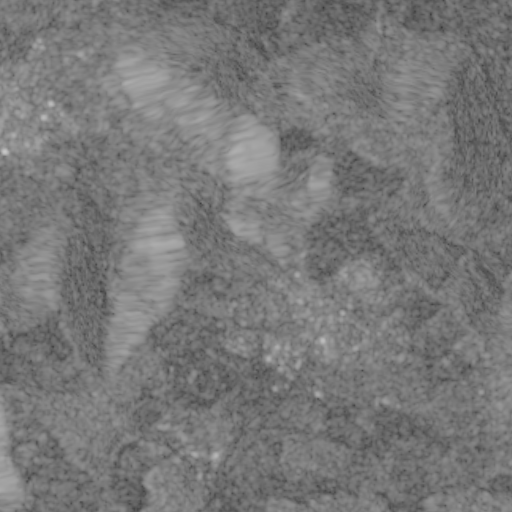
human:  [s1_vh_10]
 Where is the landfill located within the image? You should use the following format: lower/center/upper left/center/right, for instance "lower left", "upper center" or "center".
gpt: The landfill is located in the lower left of the image.
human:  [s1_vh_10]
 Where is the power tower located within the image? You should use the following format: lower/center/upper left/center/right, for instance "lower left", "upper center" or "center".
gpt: The power tower is located in the upper right of the image.
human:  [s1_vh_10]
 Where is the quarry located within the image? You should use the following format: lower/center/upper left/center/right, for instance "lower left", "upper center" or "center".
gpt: The quarry is located in the lower left of the image.
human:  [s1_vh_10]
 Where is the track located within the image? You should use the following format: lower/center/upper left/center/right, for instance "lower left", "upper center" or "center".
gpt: The track is located in the lower right of the image.
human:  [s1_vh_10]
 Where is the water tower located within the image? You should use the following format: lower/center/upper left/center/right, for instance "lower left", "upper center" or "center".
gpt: The water tower is located in the lower right of the image.
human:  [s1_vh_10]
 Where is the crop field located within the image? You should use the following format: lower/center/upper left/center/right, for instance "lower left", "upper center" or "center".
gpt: There is no crop field in the image.

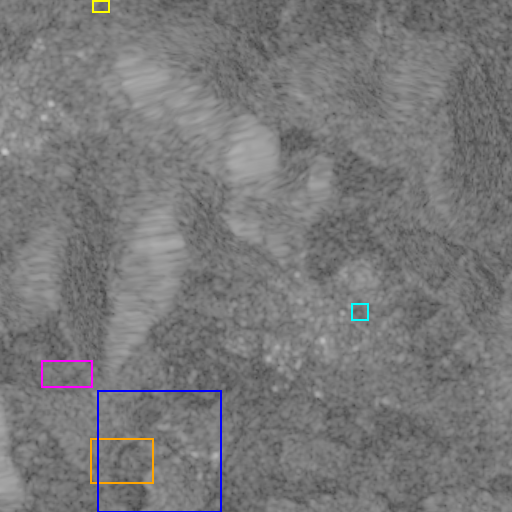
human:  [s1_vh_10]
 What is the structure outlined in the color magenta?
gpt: The structure outlined in magenta is a crop field.
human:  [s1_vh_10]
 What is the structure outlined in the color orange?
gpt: The structure outlined in orange is a landfill.
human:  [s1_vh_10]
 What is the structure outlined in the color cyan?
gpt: The structure outlined in cyan is a park.
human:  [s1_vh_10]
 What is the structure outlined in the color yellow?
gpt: The structure outlined in yellow is a parking lot.
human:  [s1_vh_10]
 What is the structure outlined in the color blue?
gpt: The structure outlined in blue is a quarry.
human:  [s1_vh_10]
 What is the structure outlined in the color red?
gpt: There is no red outline.